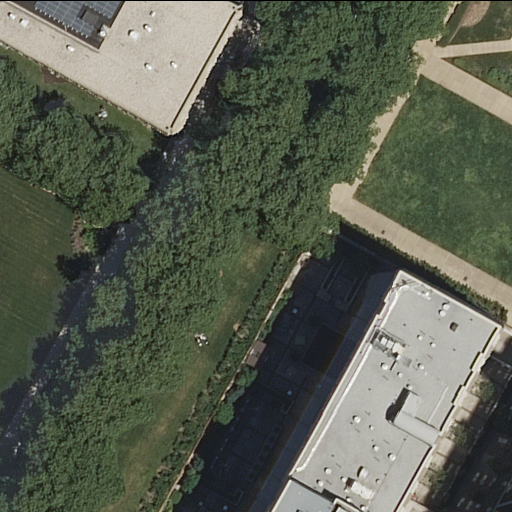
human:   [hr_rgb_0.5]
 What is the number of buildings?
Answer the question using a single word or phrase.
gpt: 2

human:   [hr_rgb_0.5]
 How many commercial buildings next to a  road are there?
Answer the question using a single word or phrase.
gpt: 0

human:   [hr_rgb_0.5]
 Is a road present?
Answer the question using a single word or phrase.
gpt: yes

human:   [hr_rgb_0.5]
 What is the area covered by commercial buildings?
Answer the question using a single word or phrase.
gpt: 0m2

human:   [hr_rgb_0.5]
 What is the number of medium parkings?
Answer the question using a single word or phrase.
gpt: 0

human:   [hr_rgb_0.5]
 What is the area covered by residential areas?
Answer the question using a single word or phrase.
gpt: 569m2

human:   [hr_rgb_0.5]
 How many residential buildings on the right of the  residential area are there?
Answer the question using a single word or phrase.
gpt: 2

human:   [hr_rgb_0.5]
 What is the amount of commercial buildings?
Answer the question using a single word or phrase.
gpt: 0

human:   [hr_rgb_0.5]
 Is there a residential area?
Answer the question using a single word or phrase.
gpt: yes

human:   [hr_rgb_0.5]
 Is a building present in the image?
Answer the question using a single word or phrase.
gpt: yes

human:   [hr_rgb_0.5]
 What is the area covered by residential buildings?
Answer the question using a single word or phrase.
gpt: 1022m2

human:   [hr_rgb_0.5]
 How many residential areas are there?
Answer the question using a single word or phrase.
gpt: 1

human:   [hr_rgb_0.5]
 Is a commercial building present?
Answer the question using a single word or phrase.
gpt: no

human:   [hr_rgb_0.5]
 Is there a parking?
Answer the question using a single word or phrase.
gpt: yes

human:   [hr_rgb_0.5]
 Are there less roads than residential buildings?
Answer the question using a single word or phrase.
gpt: no

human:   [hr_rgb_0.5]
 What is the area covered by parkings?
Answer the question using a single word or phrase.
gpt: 1m2

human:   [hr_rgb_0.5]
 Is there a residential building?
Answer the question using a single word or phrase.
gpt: yes

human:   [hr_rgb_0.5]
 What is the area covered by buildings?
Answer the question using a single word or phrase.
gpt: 1022m2

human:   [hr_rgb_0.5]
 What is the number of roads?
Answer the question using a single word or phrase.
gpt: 2

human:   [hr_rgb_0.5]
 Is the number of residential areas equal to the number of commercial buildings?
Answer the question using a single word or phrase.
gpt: no

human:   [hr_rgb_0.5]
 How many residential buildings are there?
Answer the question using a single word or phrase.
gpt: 2

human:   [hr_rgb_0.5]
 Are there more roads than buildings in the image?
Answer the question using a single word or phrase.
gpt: no

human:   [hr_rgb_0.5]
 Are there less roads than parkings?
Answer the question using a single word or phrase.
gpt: no

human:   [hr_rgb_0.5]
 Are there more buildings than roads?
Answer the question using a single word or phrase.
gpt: no

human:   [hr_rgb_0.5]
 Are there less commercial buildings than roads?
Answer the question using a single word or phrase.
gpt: yes

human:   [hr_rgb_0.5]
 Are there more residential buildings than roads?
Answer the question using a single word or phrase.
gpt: no

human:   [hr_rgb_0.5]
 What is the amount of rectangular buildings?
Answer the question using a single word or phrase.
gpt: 2

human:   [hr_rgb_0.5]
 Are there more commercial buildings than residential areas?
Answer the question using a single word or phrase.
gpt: no

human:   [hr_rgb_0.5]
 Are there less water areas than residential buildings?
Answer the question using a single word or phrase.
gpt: yes

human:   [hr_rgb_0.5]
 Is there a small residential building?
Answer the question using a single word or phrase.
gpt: yes

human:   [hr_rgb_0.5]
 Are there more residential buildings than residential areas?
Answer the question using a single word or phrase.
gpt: yes

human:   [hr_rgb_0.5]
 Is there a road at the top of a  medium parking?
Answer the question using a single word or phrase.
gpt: no

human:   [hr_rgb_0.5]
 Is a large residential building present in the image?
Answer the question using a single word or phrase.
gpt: yes

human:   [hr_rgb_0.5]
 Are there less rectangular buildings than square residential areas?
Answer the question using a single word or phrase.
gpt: no

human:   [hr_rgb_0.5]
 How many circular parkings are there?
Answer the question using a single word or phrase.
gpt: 0

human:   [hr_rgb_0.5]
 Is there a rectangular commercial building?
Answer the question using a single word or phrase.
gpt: no

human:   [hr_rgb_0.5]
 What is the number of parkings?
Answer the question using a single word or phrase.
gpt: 1

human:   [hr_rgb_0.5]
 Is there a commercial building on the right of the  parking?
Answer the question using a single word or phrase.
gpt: no

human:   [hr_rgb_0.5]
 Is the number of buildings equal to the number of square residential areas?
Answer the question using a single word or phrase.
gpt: no

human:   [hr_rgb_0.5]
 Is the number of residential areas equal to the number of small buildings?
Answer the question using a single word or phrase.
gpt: yes

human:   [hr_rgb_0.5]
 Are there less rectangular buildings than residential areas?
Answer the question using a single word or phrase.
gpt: no

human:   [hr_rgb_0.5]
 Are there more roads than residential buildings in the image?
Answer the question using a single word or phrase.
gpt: no

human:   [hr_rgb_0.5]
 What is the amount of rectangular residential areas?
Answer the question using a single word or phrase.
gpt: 1

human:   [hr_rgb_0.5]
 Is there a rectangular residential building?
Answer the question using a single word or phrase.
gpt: yes

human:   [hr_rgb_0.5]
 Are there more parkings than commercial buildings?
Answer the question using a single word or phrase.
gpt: yes

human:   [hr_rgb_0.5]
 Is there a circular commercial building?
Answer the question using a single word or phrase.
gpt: no

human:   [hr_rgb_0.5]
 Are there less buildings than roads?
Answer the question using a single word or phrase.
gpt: no

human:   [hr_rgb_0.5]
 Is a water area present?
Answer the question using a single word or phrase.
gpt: no

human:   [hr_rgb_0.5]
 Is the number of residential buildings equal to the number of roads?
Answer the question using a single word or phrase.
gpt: yes

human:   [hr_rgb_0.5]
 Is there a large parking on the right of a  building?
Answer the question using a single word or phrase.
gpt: no

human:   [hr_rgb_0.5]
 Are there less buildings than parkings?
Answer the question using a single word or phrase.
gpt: no

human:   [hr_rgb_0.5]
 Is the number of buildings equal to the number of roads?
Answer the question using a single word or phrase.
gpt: yes

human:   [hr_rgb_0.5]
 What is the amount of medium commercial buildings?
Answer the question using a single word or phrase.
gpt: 0

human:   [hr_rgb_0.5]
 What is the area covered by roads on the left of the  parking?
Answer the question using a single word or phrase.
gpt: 0m2

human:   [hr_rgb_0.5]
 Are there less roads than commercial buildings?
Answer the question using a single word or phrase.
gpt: no

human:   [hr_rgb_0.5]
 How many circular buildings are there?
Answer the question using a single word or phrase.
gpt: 0

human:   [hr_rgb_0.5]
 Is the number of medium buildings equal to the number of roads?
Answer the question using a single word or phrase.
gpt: no

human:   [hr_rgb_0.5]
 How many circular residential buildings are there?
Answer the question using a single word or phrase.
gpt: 0

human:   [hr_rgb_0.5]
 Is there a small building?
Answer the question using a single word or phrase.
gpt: yes

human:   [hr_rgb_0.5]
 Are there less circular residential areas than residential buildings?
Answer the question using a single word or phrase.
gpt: yes

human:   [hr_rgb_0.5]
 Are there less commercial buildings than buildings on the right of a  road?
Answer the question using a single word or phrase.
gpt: yes

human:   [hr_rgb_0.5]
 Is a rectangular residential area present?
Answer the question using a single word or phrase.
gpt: yes

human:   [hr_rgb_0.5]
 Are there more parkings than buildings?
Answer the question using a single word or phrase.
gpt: no

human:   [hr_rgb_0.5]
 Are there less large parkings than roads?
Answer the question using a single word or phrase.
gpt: yes